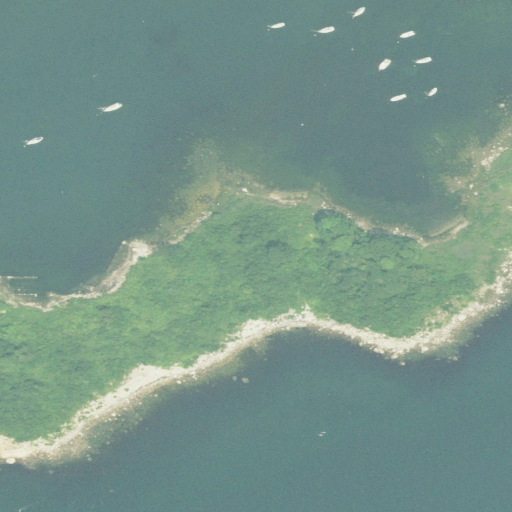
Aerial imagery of island in Connecticut named Pine Island containing open water, herbaceous wetlands, woody wetlands, barren land, and deciduous forest